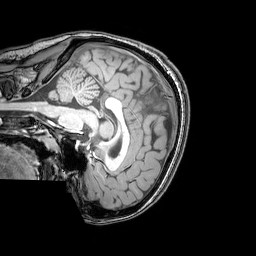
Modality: T1w
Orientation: sagittal
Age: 21
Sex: female
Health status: healthy
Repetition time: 0.081 s
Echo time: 0.037 s